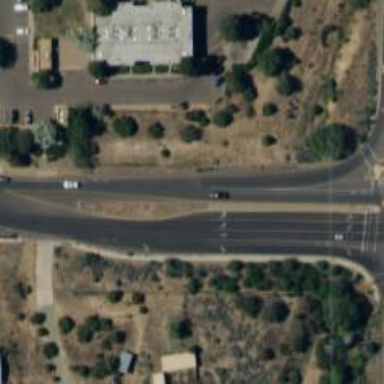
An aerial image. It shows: Road with "through" marking.